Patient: sex M, age 80
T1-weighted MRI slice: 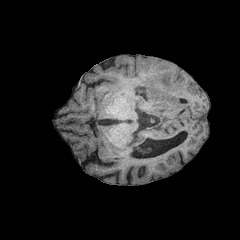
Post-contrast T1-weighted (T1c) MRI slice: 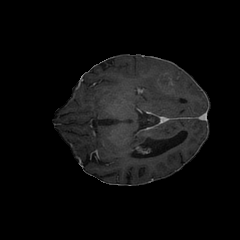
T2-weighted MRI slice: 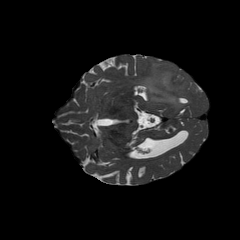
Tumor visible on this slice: yes
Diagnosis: Glioblastoma, IDH-wildtype
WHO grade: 4